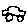
Label: car